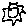
Label: sun